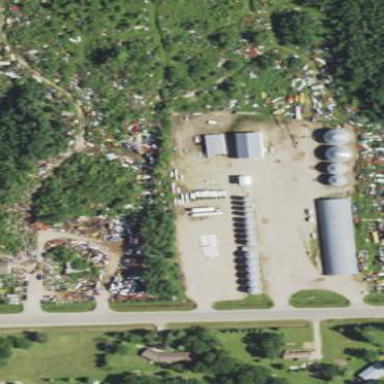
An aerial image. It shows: Scrap yard located in industrial area.